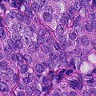
Metastatic tissue present: yes